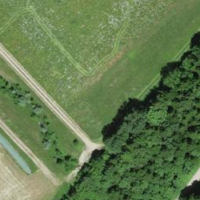
EUNIS habitat code: 52
Species observed at this site:
Bromus hordeaceus